Field crop: maize
Growth stage: 1
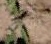
Species: atriplex